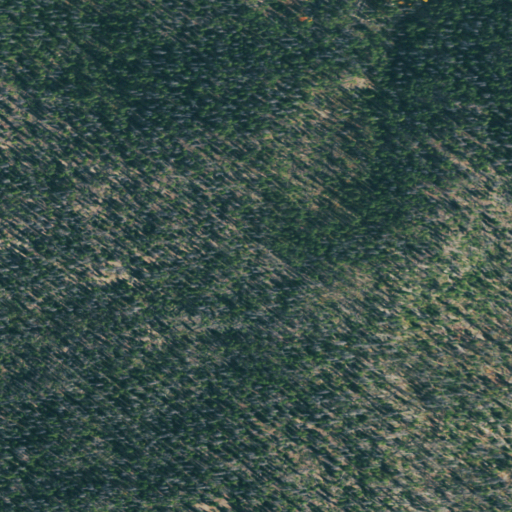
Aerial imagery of ridge(s) in Colorado named Green Ridge containing only evergreen forest